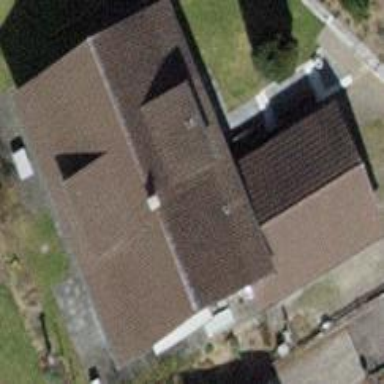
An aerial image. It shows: Detached building with gabled roof.